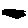
Label: tree